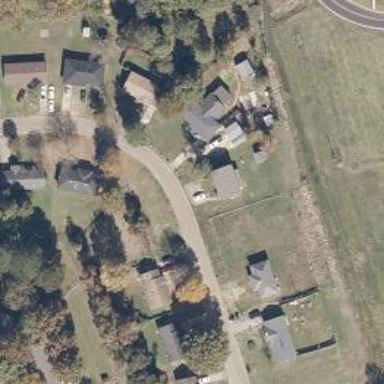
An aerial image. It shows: Residential road.